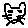
Label: cat